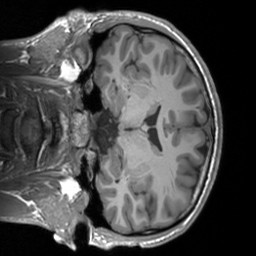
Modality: T1w
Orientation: coronal
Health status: healthy
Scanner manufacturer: siemens
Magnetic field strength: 3 T
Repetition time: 1.9 s
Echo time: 0.00226 s